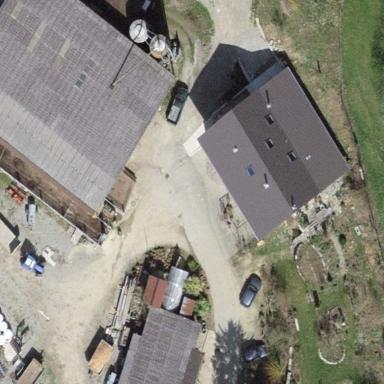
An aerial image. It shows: Farmyard area.